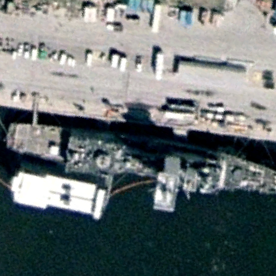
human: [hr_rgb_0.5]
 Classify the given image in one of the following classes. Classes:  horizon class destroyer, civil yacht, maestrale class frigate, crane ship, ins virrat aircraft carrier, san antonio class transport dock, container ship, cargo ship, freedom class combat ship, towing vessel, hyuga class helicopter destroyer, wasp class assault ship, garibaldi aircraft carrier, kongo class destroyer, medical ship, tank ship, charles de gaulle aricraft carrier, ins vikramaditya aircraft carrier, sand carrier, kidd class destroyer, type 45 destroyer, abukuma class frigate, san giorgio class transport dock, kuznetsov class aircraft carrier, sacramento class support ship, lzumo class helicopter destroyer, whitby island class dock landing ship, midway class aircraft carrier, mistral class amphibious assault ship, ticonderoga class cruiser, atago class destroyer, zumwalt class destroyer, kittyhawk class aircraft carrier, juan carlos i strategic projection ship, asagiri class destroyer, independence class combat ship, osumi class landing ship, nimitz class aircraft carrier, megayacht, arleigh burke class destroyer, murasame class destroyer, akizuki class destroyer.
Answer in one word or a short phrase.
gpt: Ticonderoga class cruiser